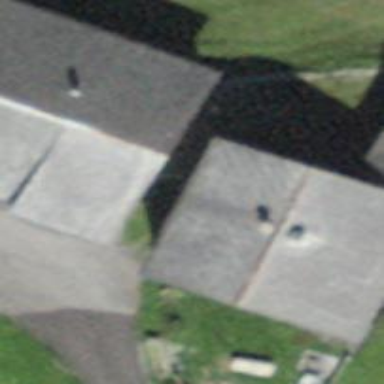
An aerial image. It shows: Semidetached house with gabled roof.